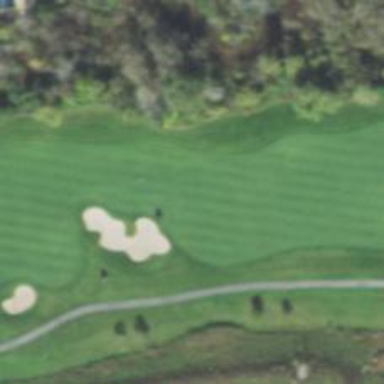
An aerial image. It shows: View of golf hole.